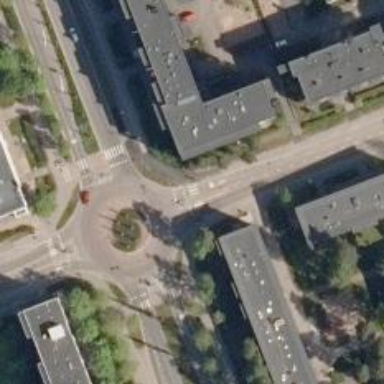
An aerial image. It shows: Marked road crossing with pedestrian island.